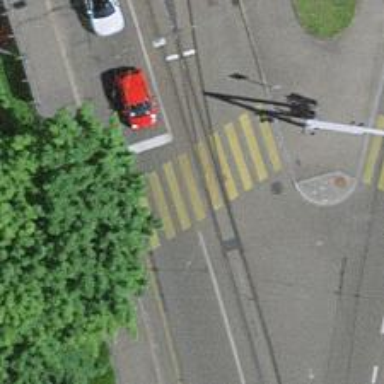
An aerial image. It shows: Road with traffic signals at crossing.